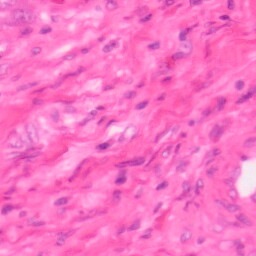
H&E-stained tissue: Colon